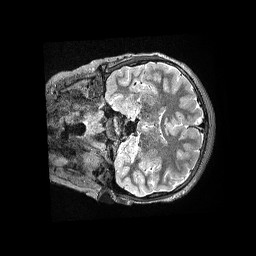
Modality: T2w
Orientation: coronal
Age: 13
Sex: male
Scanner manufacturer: siemens
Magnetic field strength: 3 T
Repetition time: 3.2 s
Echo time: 0.564 s